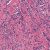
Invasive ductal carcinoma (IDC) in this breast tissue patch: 1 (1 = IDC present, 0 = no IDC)